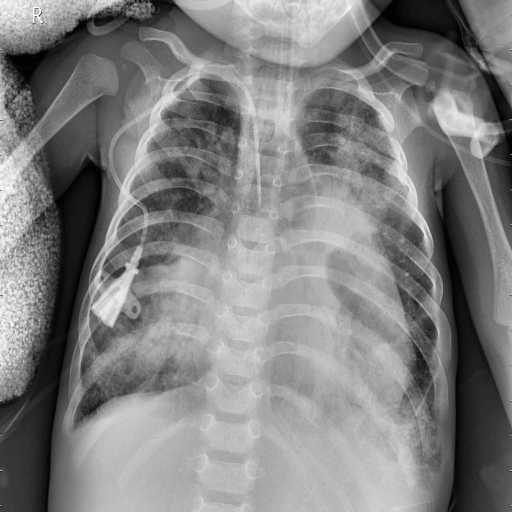
Finding: PNEUMONIA